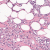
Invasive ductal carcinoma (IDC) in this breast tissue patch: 0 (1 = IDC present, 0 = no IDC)